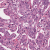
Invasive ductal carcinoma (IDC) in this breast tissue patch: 1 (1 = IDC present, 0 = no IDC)